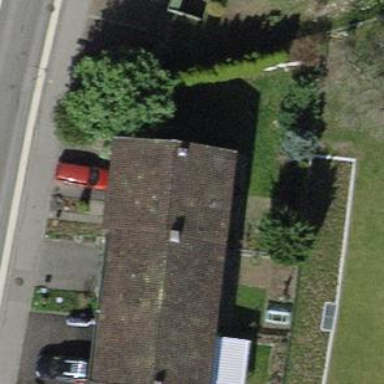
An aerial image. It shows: Terrace building.